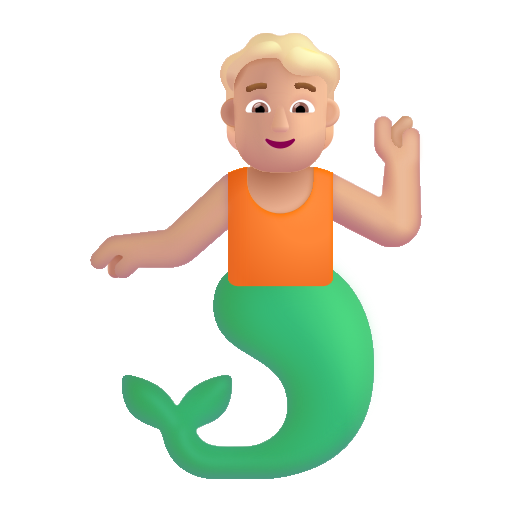
person merpeople color  light